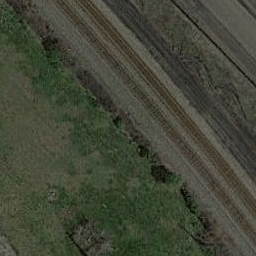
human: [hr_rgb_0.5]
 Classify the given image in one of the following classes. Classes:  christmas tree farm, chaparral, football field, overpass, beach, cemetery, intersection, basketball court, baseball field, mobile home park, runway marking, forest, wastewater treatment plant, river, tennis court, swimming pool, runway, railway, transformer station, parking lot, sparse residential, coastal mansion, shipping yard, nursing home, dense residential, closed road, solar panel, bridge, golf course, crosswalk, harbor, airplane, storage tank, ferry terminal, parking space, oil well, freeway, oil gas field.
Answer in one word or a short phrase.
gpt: railway